Question: My application takes for computation of a data set using , for same data using ; while the same data processing when done . The OpenCL timing is done only for kernel execution i.e. start just before 'clEnqueueNDRangeKernel' and end just after 'clFinish'.
I have a Windows gadget which tells me that I am only using 19% GPU power. Even if I could make it to 100% still it would take ~1000ms which is much higher than my CPU.

The work group size is a multiple of 'CL_KERNEL_PREFERRED_WORK_GROUP_SIZE_MULTIPLE' and I am using all computation units (6 for GPU and 4 for CPU). Here is my kernel:
'''
__kernel void reduceURatios(__global myreal *coef, __global myreal *row, myreal ratio)
{
size_t gid = get_global_id(0);
myreal pCoef = coef[gid];
myreal pRow = row[gid];
pCoef = pCoef - (pRow * ratio);
coef[gid] = pCoef;
}
'''
I am getting similar poor performance for another kernel:
'''
__kernel void calcURatios(__global myreal *ratios, __global myreal *rhs, myreal c, myreal r)
{
size_t gid = get_global_id(0);
myreal pRatios = ratios[gid];
myreal pRHS = rhs[gid];
pRatios = pRatios / c;
ratios[gid] = pRatios;
//pRatios = pRatios * r;
pRHS = pRHS - (pRatios * r);
rhs[gid] = pRHS;
}
'''
1. Why is my GPU performing so poor compared to CPU on OpenCL.
2. Why is CPU on OpenCL 3X slower than CPU without OpenCL but multi threaded?
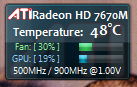
Answer: Maybe you could add some information about how you enqueue this kernel - maybe with an inappropriate local work size? (In doubt, just pass 'null' as the local work size - OpenCL will choose an appropriate one).
But even in the best case, it's unlikely that you will see a speedup here. The computation that you are doing there is heavily memory-bound. In the first kernel, you are two elements from global memory, then performing a trivial subtraction/multiplication, and afterwards an element to global memory (and in the second kernel, it's not much different). The bottleneck here is simply not the computation, but the data transfer.
(BTW: Recently, I wrote a few general words about that in <URL>.
Maybe the new developments of Unified Memory, HSA, AMD Kaveri etc. will come for the rescue here, but this is still in an early stage.
EDIT: Maybe you could also describe in which you are performing these computations. If you have further computations (kernels) that work on the results of this kernel, maybe they could be combined on order to improve the memory/computation ratio.